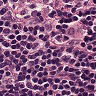
Metastatic tissue present: no